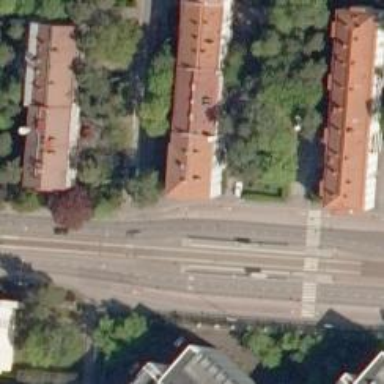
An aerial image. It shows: Tram railway with complete segregation. The railway is electrified with contact lines.